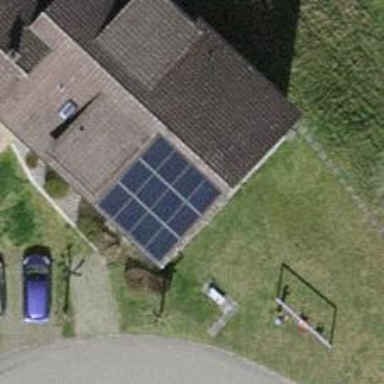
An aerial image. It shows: Solar power generator using photovoltaic panels.